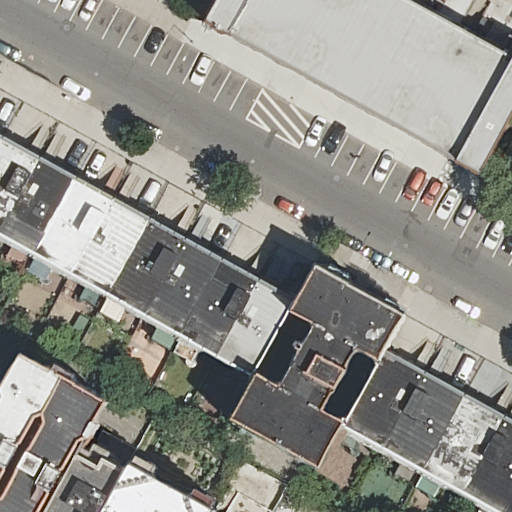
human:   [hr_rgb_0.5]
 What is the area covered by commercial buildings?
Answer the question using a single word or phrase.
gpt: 0m2

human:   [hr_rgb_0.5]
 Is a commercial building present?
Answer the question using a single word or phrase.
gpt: no

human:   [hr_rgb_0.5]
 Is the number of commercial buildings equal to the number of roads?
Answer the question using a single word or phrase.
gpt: no

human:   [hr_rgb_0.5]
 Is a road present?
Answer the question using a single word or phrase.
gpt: yes

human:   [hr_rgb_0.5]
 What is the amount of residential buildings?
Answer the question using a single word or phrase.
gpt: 20

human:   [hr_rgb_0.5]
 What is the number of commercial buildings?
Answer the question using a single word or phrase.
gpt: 0

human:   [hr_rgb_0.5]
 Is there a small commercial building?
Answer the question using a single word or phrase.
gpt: no

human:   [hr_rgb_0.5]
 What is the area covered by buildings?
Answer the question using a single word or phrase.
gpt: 3102m2

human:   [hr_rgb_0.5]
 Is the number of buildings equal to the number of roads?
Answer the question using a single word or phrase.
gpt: no

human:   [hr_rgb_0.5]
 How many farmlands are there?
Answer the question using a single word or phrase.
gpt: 0

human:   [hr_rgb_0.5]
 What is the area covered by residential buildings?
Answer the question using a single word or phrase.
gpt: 3003m2

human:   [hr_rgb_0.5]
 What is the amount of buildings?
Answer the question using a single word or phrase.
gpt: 21

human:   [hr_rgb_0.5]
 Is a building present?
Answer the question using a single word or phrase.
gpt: yes

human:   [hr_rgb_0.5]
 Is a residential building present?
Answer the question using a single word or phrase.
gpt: yes

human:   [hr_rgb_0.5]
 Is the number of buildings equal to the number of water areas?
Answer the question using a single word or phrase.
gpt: no

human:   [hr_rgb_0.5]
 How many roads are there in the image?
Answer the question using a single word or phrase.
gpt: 1

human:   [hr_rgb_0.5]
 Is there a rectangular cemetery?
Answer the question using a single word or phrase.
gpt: no

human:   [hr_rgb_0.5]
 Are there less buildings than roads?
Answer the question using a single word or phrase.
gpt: no

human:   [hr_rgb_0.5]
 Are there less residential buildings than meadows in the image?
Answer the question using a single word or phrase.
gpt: no

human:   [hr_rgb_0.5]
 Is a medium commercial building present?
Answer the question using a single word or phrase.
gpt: no

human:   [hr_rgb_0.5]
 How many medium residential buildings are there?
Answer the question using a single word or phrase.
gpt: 13

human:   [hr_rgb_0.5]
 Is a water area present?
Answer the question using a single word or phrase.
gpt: no

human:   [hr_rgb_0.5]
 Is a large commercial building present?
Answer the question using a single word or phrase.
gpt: no

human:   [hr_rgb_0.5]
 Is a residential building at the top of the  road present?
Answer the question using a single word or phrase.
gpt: yes

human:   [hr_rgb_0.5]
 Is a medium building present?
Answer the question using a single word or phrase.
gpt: yes

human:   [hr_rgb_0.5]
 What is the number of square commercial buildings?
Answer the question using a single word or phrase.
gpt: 0

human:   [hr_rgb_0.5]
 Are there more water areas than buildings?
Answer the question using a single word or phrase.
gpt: no

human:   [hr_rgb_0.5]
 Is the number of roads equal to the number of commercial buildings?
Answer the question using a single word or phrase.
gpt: no

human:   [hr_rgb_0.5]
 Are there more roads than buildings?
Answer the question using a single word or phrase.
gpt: no

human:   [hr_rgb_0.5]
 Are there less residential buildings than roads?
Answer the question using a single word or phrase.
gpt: no

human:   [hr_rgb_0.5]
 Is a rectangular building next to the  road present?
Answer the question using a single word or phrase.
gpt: yes

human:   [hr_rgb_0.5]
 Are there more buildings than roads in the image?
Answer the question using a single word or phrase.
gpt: yes

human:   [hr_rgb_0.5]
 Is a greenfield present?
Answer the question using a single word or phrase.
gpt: no

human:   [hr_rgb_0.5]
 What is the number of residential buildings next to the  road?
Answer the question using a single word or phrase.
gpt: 20

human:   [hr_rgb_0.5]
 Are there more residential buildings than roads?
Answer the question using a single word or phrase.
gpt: yes

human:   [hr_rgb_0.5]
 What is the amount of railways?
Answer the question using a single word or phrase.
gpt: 0

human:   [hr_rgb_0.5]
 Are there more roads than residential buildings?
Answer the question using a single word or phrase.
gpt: no

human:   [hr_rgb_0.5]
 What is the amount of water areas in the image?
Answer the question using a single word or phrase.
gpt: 0

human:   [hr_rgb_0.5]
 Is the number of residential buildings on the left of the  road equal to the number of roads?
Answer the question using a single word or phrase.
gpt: no

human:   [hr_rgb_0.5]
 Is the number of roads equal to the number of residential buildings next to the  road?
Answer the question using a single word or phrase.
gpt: no

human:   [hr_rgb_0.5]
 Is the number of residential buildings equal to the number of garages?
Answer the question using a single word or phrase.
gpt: no

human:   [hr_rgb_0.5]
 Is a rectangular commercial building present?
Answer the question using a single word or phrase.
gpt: no

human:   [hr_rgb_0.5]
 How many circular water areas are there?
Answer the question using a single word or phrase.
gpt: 0

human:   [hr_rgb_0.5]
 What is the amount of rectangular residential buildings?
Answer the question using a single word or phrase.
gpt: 17

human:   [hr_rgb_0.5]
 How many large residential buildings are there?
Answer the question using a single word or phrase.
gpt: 1

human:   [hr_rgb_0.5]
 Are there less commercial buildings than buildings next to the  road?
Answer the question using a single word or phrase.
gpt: yes

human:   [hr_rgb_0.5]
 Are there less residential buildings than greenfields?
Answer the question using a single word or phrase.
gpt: no

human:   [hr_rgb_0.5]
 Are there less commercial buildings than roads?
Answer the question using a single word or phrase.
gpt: yes

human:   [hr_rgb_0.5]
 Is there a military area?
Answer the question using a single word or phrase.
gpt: no

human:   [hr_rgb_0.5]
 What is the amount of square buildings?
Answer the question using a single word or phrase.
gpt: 0

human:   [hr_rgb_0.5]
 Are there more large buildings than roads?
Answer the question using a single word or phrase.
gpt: no

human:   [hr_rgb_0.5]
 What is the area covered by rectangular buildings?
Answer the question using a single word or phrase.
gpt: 2335m2

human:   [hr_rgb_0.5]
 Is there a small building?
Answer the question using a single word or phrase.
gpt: yes

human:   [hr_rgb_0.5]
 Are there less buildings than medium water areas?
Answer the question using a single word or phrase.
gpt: no

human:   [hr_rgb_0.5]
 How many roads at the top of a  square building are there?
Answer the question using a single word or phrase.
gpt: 0

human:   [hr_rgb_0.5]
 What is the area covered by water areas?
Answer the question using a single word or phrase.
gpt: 0m2

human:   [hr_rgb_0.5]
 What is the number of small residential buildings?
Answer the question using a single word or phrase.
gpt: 6

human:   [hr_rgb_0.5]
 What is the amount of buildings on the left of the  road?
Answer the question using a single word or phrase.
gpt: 11

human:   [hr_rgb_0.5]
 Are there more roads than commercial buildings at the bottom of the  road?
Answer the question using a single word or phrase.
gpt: yes

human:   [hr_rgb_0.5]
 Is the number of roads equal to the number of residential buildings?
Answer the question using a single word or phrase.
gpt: no

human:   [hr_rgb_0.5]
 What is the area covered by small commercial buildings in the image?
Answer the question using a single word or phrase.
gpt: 0m2

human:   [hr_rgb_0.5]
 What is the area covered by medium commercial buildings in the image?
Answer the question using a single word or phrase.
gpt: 0m2

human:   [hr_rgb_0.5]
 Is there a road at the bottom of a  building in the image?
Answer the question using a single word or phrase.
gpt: yes

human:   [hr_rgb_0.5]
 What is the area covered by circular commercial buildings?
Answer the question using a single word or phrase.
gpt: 0m2